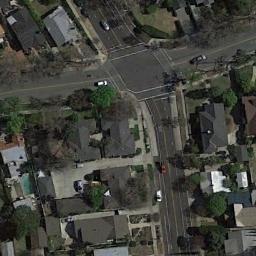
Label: intersection